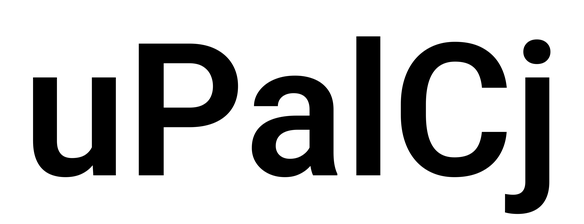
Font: Roboto_SemiBold